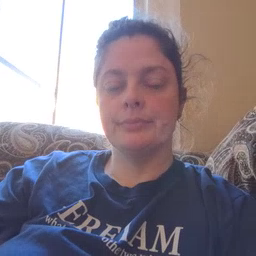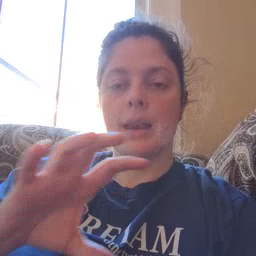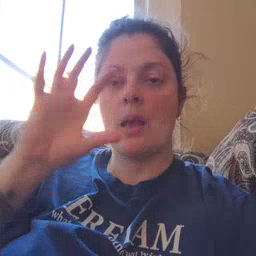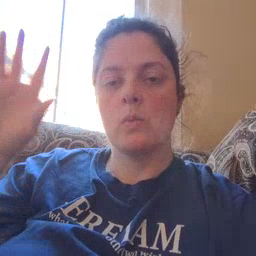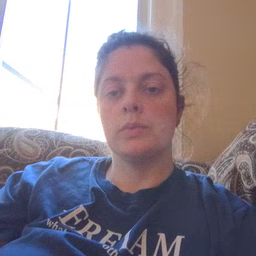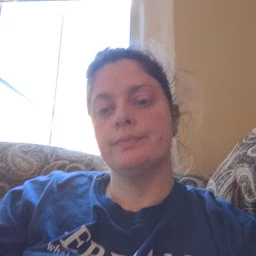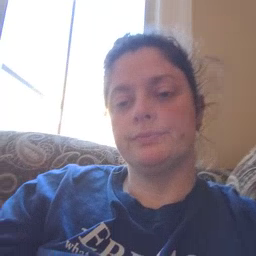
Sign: cloud